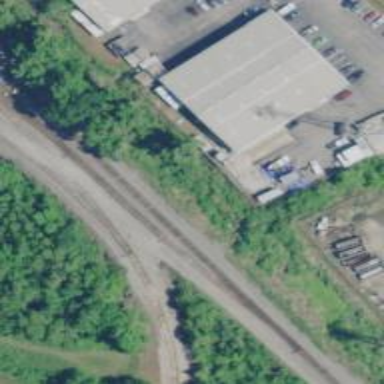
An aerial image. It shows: Railway yard used for servicing trains.